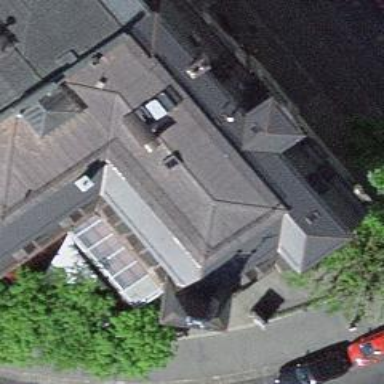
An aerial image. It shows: Restaurant.